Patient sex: F
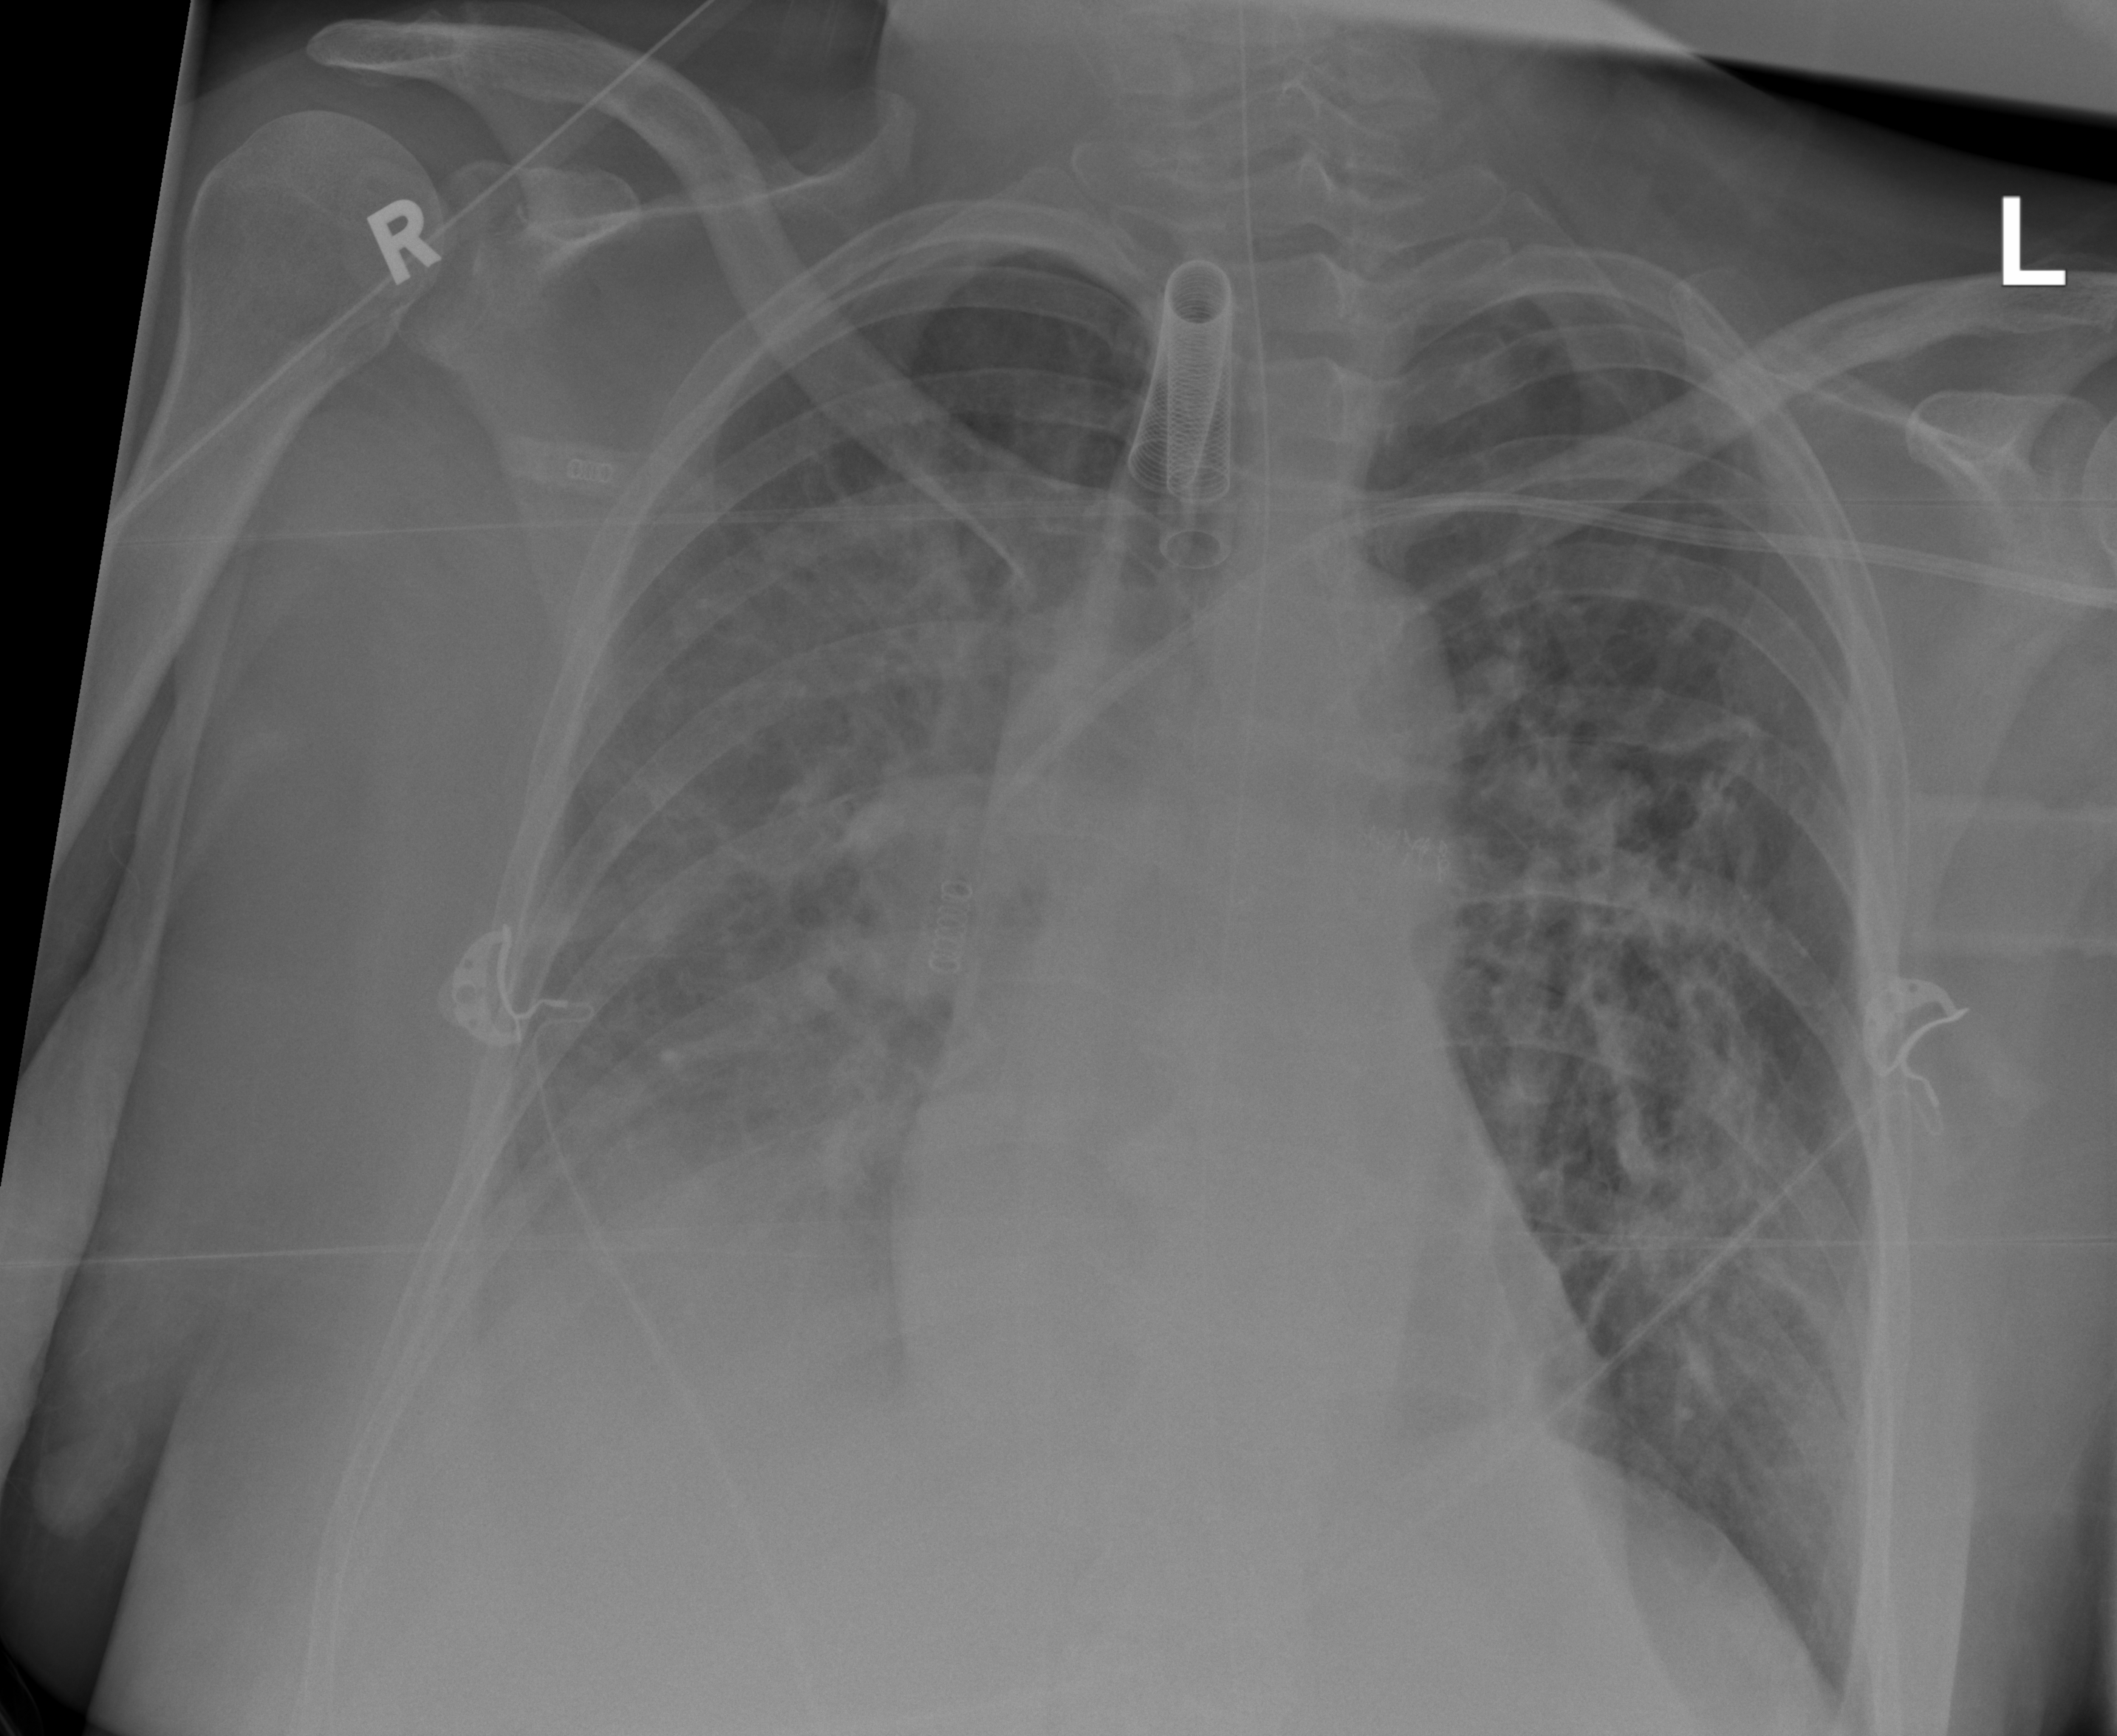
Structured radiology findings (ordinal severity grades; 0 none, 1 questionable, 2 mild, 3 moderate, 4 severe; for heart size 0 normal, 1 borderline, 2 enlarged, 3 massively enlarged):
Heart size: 0
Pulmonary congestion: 2
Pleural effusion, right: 2
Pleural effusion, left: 0
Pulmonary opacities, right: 3
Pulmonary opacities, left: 2
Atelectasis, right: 3
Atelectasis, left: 2